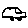
Label: car